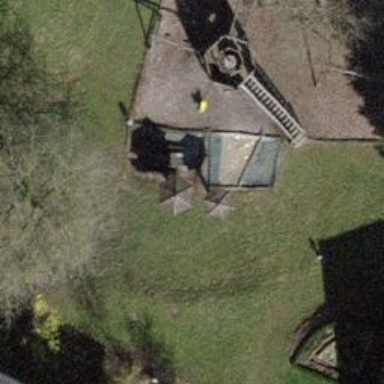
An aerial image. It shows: Bench.